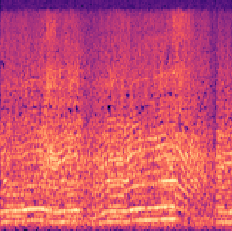
Sound class: Chainsaw